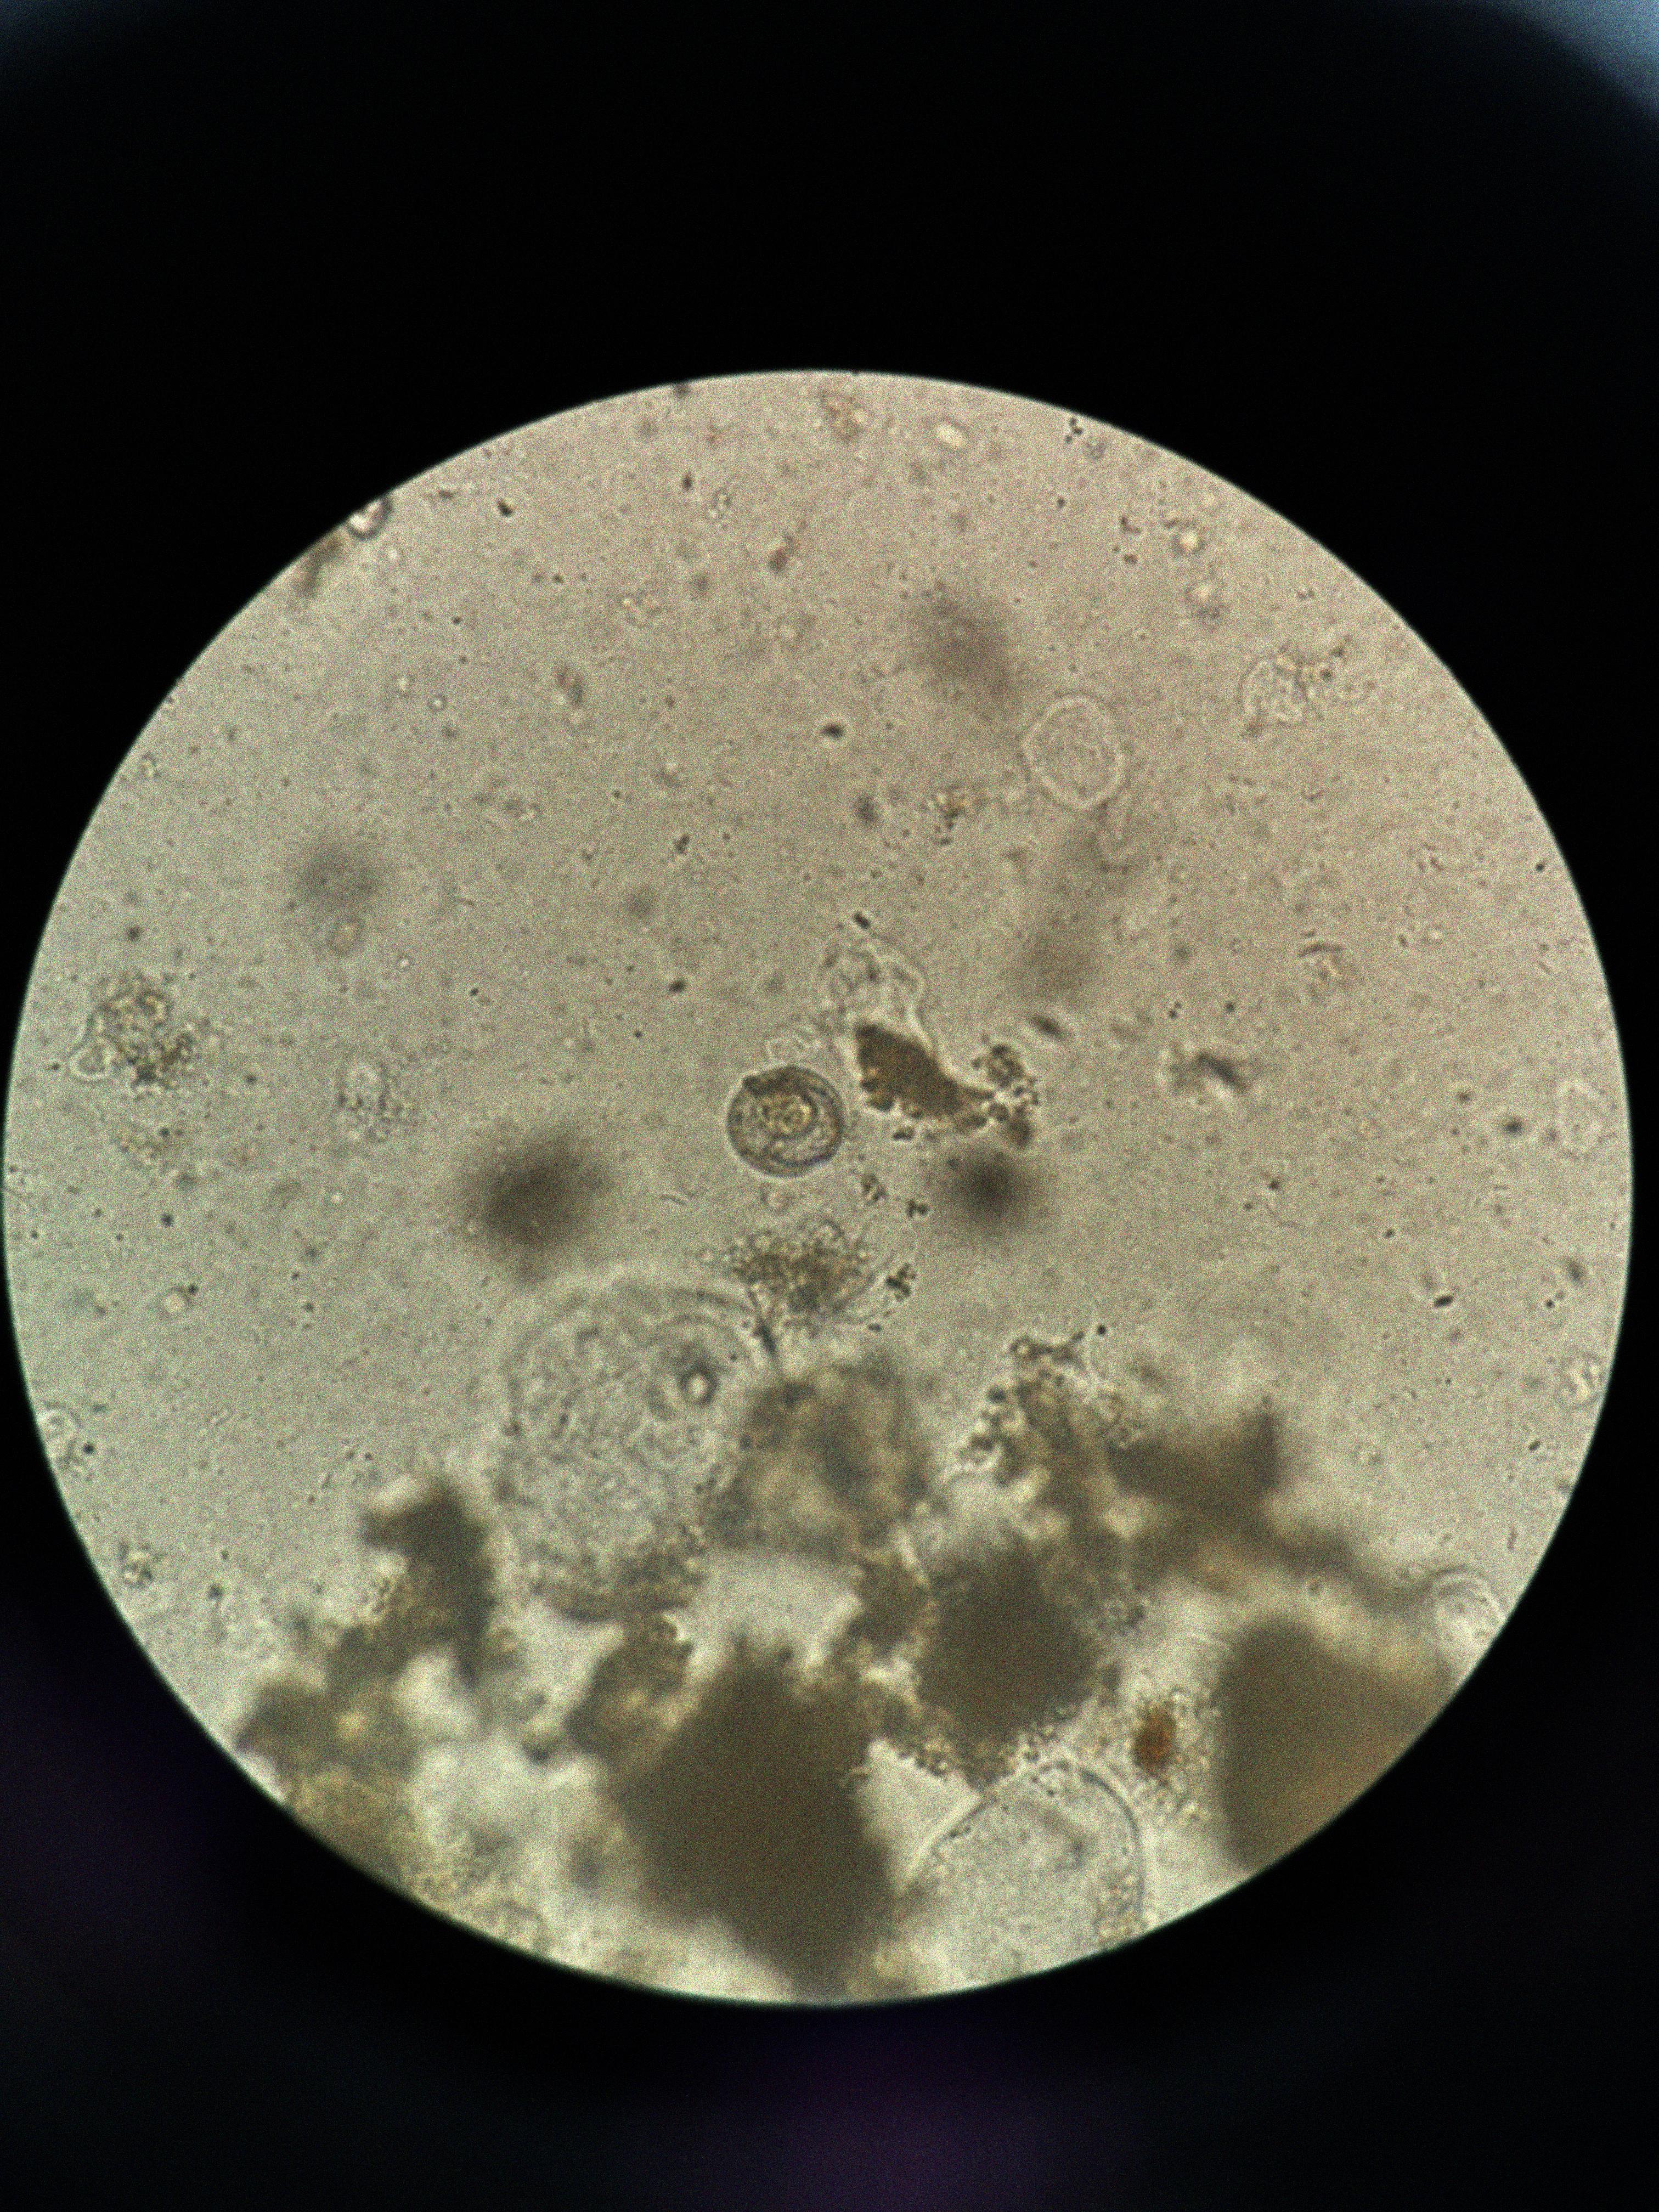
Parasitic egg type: Hymenolepis nana